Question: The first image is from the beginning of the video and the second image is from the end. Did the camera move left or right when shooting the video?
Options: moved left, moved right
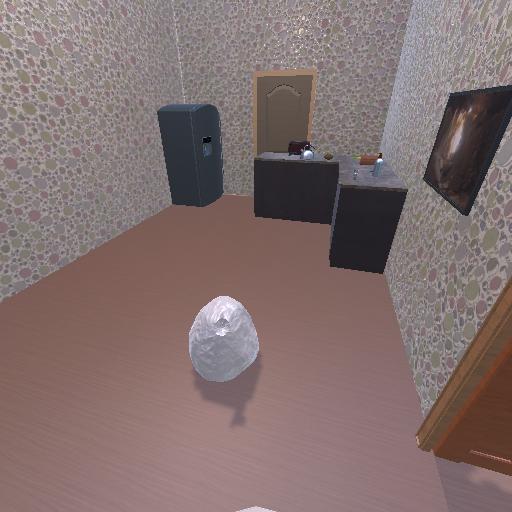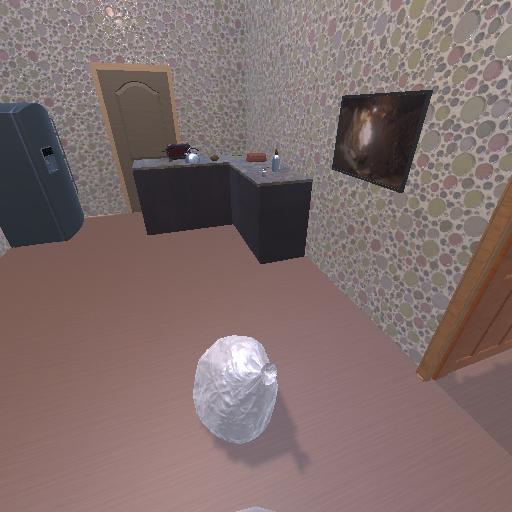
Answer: moved left